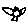
Label: bird